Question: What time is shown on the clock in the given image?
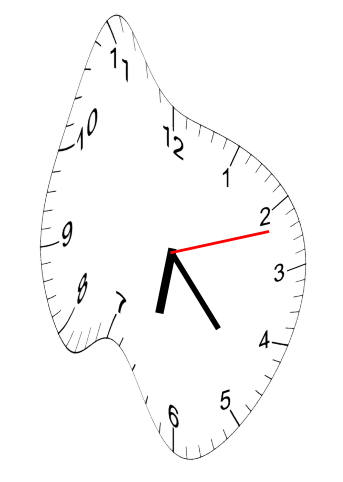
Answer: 06:23:12